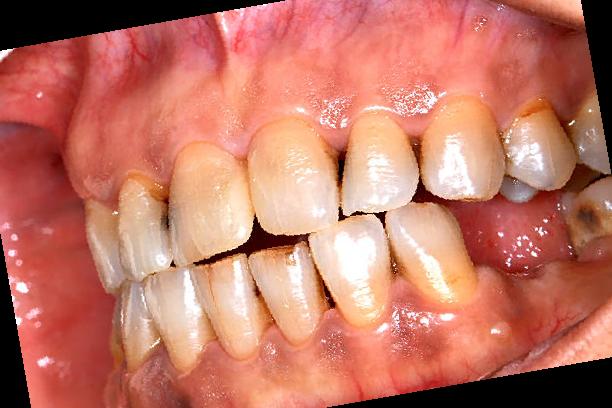
Condition: Calculus